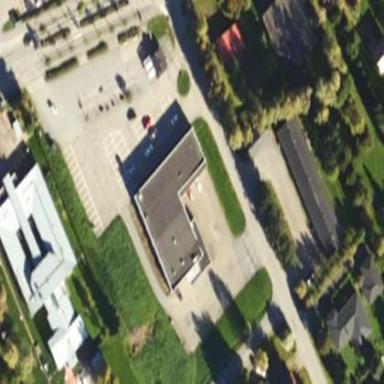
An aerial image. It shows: Parking area with surface.